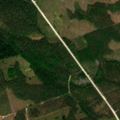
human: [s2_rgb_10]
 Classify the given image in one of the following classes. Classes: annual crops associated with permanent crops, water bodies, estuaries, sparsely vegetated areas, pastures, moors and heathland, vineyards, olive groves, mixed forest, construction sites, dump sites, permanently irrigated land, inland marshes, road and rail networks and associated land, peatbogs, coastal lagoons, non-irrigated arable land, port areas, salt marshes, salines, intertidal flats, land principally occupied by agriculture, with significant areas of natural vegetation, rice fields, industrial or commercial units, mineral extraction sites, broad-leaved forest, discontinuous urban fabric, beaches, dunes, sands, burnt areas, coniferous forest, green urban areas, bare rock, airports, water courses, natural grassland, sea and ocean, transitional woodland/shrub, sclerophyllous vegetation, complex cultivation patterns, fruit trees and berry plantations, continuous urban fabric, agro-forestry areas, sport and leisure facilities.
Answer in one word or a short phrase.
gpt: coniferous forest, mixed forest, transitional woodland/shrub